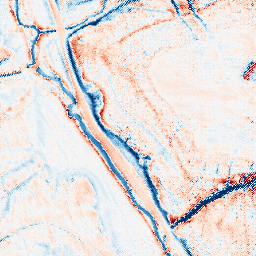
Category: edge_preserving
Decomposition family: anisotropic_diffusion
Decomposition parameters: iterations: 50
kappa: 30
gamma: 0.15
Upsampling method: regularized
Upsampling parameters: scale: 4
lambda_reg: 0.1
Upsampling scale: 4